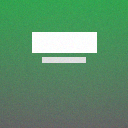
Screen state: on